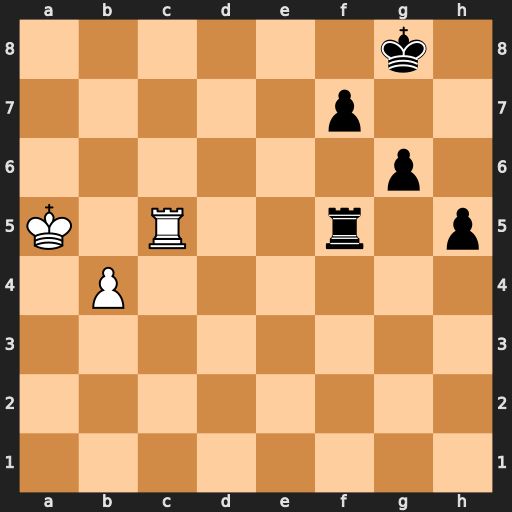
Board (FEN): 6k1/5p2/6p1/K1R2r1p/1P6/8/8/8
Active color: w
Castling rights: -
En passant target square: -
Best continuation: Rxf5 gxf5 b5 f4 b6 Kg7 b7